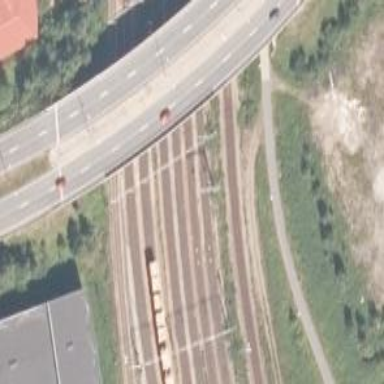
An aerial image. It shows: Railway track with electrified contact lines. This is siding track.